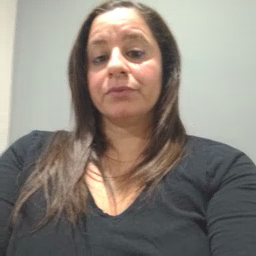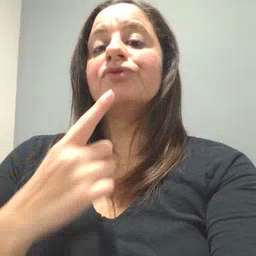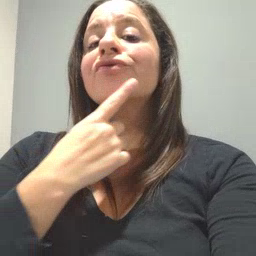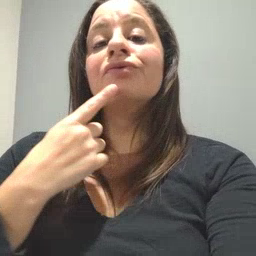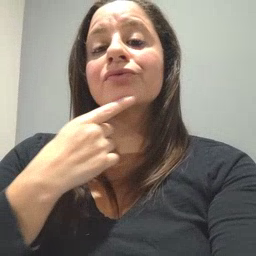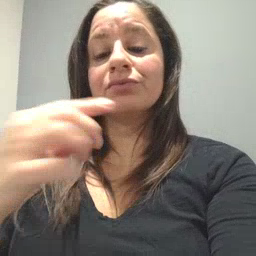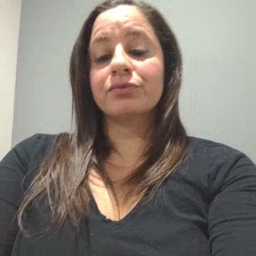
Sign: chin